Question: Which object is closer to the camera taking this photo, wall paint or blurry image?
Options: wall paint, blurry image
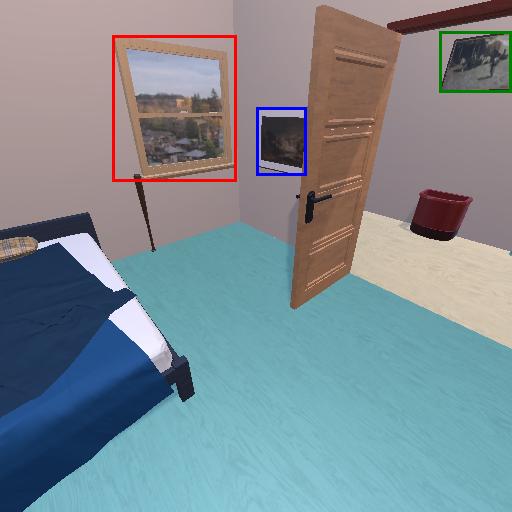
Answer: wall paint